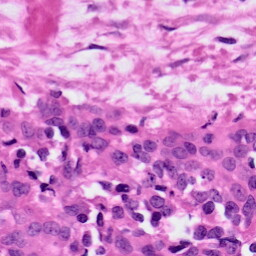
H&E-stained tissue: Ovarian